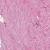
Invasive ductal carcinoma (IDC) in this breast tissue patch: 1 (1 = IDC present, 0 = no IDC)